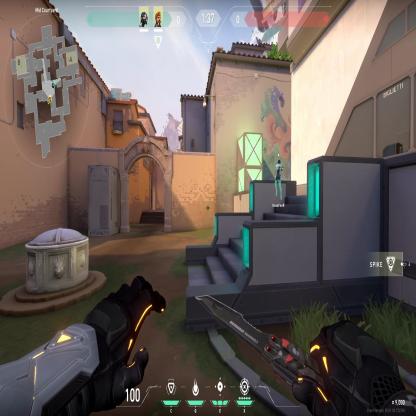
Label: teammate